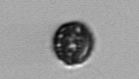
Label: Dinophyceae